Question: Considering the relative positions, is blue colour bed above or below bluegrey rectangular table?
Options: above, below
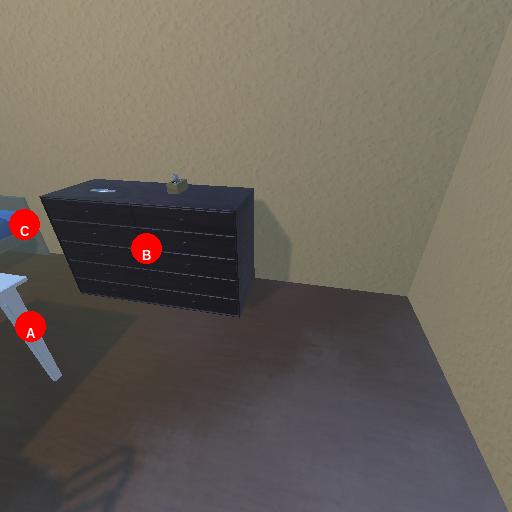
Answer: above